Question: When I enter in a correct value (an integer) it is good. But when I enter in a character, I get an infinite loop. I've looked at every side of this code and could not find a problem with it. Why is this happening? I'm using g++ 4.7 on Windows.
'''
#include <iostream>
#include <limits>
int main()
{
int n;
while (!(std::cin >> n))
{
std::cout << "Please try again.
";
std::cin.ignore(std::numeric_limits<std::streamsize>::max(), '
');
std::cin.clear();
}
}
'''
Input: 'x'
Output:

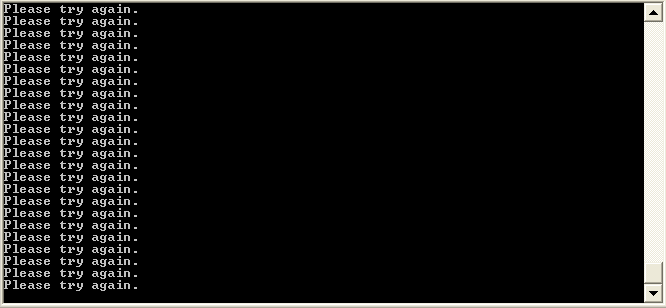
Answer: It's because your recover operations are in the wrong order. First clear the error then clear the buffer.
'''
std::cin.clear();
std::cin.ignore(std::numeric_limits<std::streamsize>::max(), '
');
'''